高一 · 立体几何学
如图, 网格纸小正方形的边长是 1 , 在其上用粗实线画出的是某空间几何体的三视图 (其中主视图与左视图都是半圆, 俯视图是圆), 则该空间几何体的体积为( )

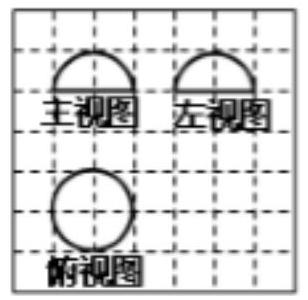
A. $\frac{2 \pi}{3}$
B. $\frac{4 \pi}{3}$
C. $2 \pi$
D. $4 \pi$
答案: A
解析: 【分析】
由三视图可得几何体为半球, 利用球的体积公式即可求解.

【详解】

由三视图可知几何体是一个半径为 1 的半球,

$\therefore$ 体积为 $\frac{1}{2} \times \frac{4}{3} \times \pi \times 1^{3}=\frac{2 \pi}{3}$.

故选：A

【点睛】

本题考查了由三视图求几何体的表面积以及球的体积公式, 考查了学生的空间想象能力,属于基础题.